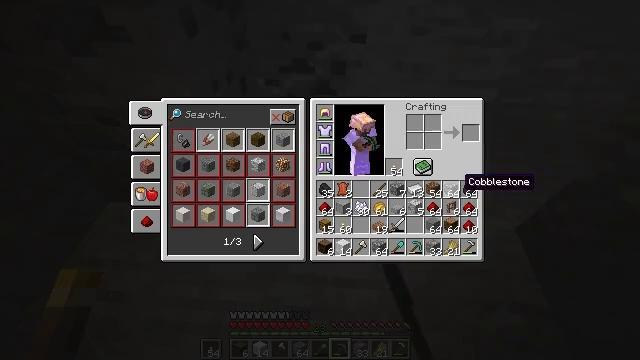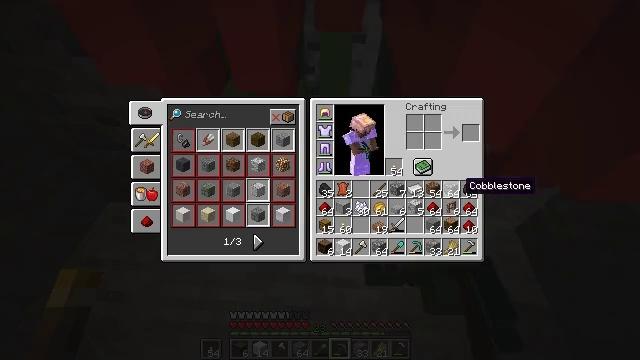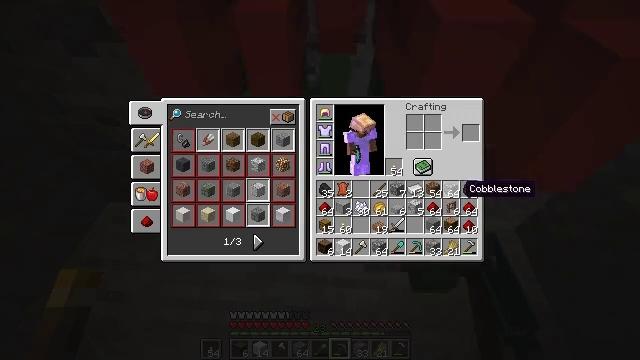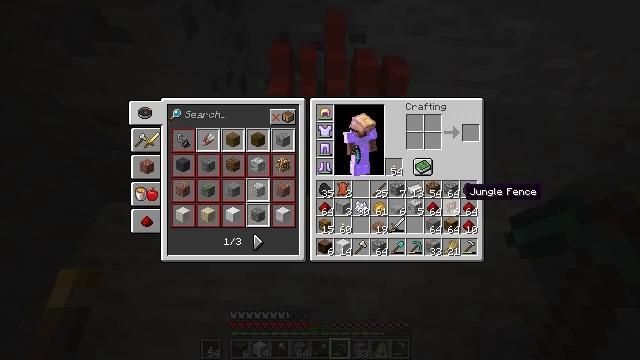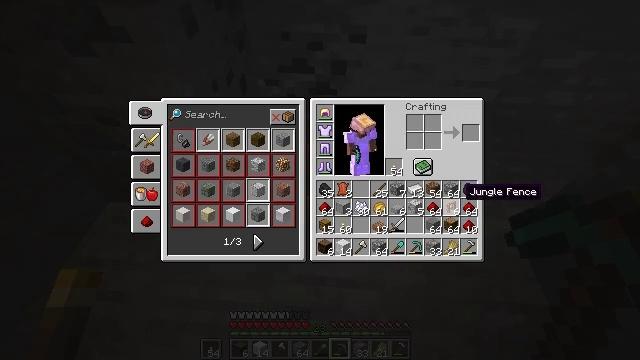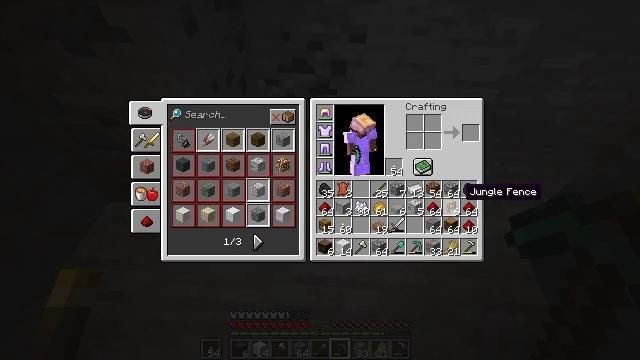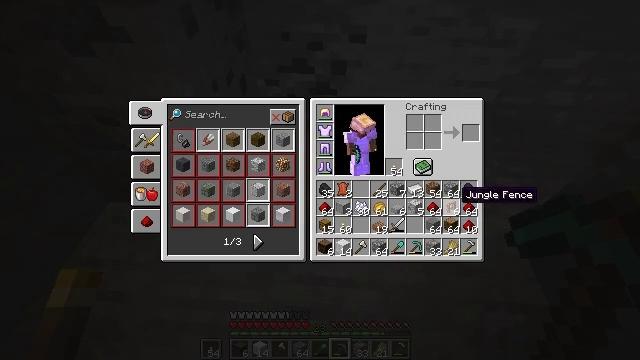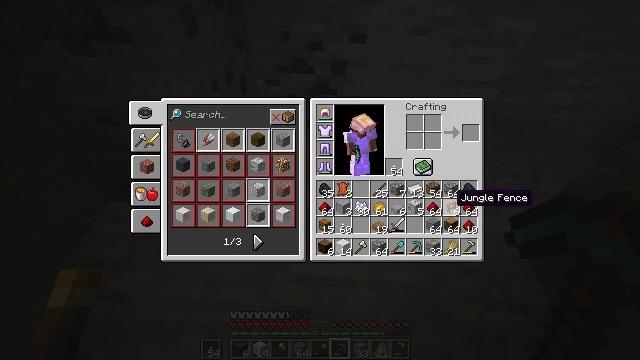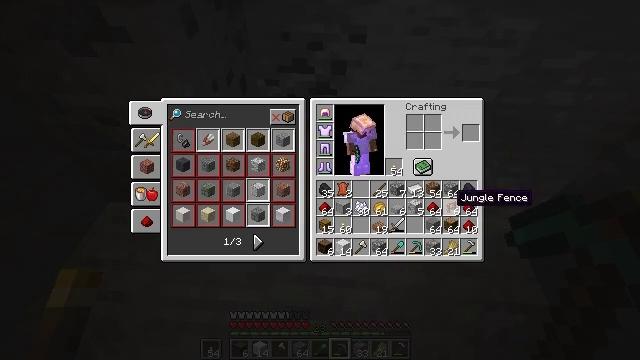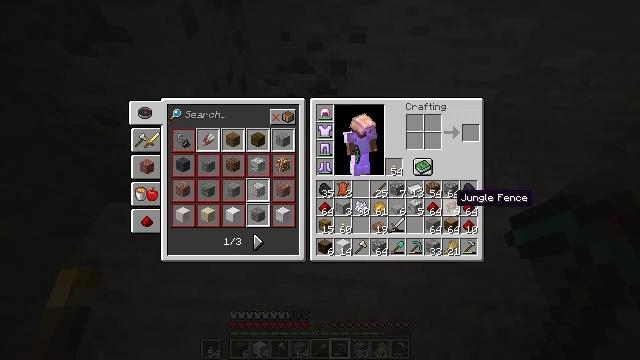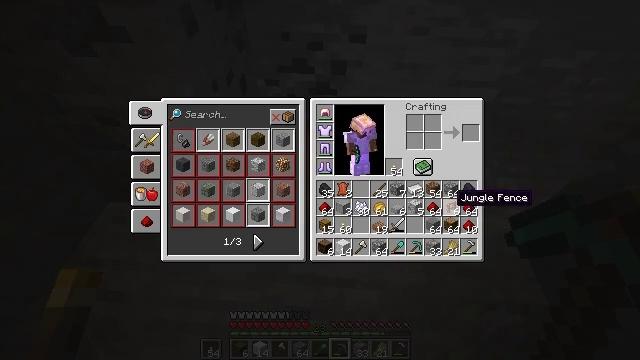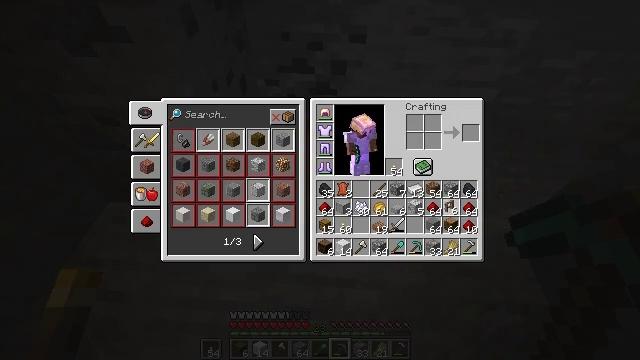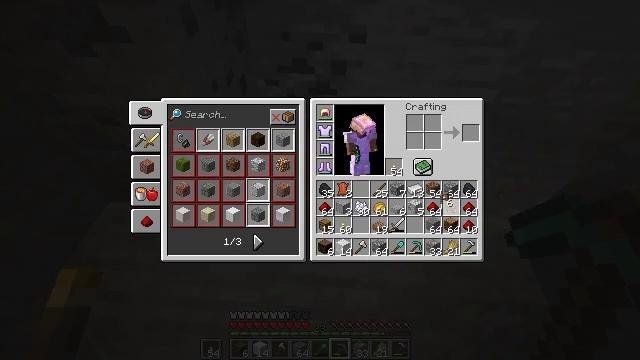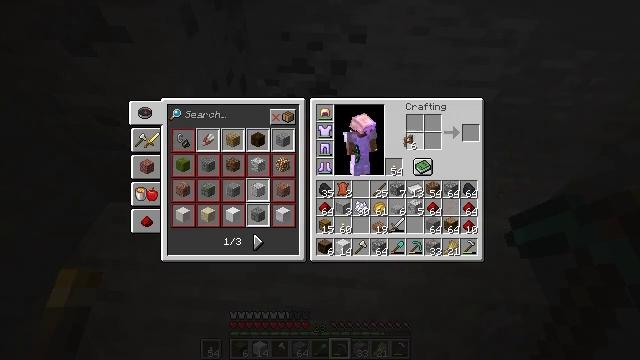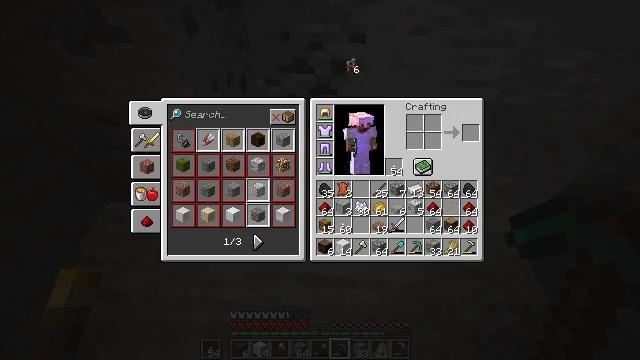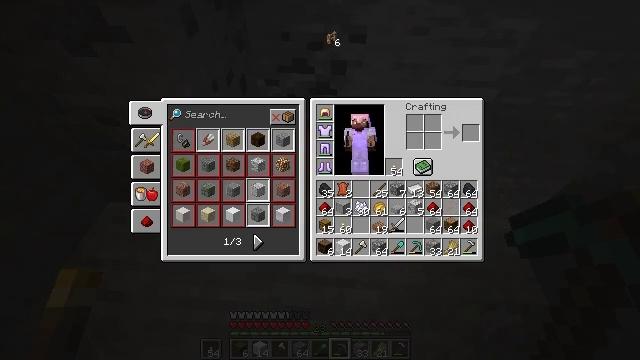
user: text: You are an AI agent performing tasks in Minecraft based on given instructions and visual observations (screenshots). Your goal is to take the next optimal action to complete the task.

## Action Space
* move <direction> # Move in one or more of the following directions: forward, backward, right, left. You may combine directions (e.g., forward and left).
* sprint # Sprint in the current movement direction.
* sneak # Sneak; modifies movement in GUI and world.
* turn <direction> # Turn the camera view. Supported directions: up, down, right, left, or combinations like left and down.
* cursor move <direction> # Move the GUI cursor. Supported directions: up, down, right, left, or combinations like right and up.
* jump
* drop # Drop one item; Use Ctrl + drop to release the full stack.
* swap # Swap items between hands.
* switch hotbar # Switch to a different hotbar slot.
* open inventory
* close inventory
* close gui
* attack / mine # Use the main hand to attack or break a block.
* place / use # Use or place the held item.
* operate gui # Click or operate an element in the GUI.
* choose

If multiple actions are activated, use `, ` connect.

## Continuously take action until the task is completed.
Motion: motion action
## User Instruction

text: Drop a jungle fence.
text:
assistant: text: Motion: open gui
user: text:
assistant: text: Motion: no_op
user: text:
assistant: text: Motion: no_op
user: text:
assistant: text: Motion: no_op
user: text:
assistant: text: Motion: no_op
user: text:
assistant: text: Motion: no_op
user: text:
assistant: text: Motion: no_op
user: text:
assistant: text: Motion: no_op
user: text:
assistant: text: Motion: no_op
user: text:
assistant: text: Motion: no_op
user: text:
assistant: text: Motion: operate gui
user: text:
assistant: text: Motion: cursor move up, operate gui
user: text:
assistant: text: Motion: cursor move left and up, operate gui
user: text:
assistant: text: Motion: cursor move left and up
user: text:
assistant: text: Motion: cursor move left and up
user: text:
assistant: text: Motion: no_op
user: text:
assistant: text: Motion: no_op
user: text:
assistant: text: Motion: operate gui
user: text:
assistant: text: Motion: operate gui
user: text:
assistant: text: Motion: operate gui
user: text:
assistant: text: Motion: no_op
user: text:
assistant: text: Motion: cursor move right and down
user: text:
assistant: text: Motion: cursor move right and down
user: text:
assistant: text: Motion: cursor move right and down
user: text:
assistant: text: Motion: cursor move right and down
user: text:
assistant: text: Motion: no_op